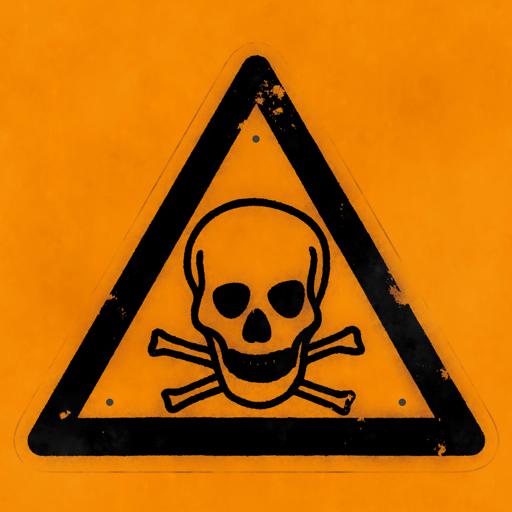
Tags: black bone bones danger orange sign skull skulls warning